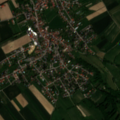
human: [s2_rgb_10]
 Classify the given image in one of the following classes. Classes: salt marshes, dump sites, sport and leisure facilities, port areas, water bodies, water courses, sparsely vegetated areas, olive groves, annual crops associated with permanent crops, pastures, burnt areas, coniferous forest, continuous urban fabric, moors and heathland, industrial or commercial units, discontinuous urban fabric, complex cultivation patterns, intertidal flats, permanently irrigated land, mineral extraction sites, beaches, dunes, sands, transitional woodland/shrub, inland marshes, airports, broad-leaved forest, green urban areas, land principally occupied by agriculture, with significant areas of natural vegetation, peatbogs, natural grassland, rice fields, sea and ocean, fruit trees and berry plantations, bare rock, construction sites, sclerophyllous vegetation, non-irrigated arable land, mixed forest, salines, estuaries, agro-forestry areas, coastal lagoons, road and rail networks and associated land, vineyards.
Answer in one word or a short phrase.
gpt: discontinuous urban fabric, non-irrigated arable land, vineyards, complex cultivation patterns, land principally occupied by agriculture, with significant areas of natural vegetation